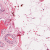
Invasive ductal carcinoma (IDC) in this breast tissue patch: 0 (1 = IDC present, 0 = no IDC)